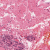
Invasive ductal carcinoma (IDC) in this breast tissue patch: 0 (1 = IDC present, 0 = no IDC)